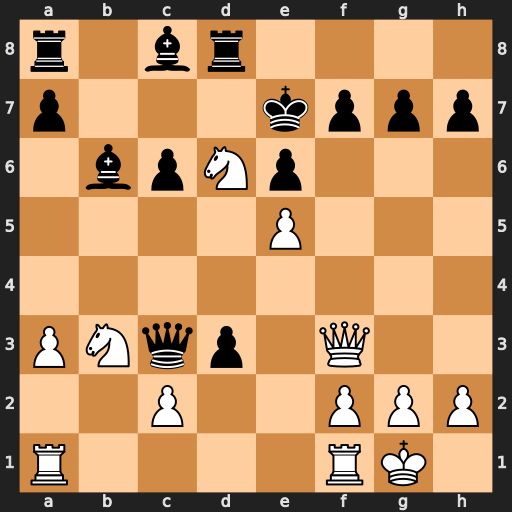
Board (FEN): r1br4/p3kppp/1bpNp3/4P3/8/PNqp1Q2/2P2PPP/R4RK1
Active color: w
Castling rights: -
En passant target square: -
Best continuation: Qxf7#